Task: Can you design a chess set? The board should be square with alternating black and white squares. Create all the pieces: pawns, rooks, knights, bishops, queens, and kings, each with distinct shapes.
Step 1699:
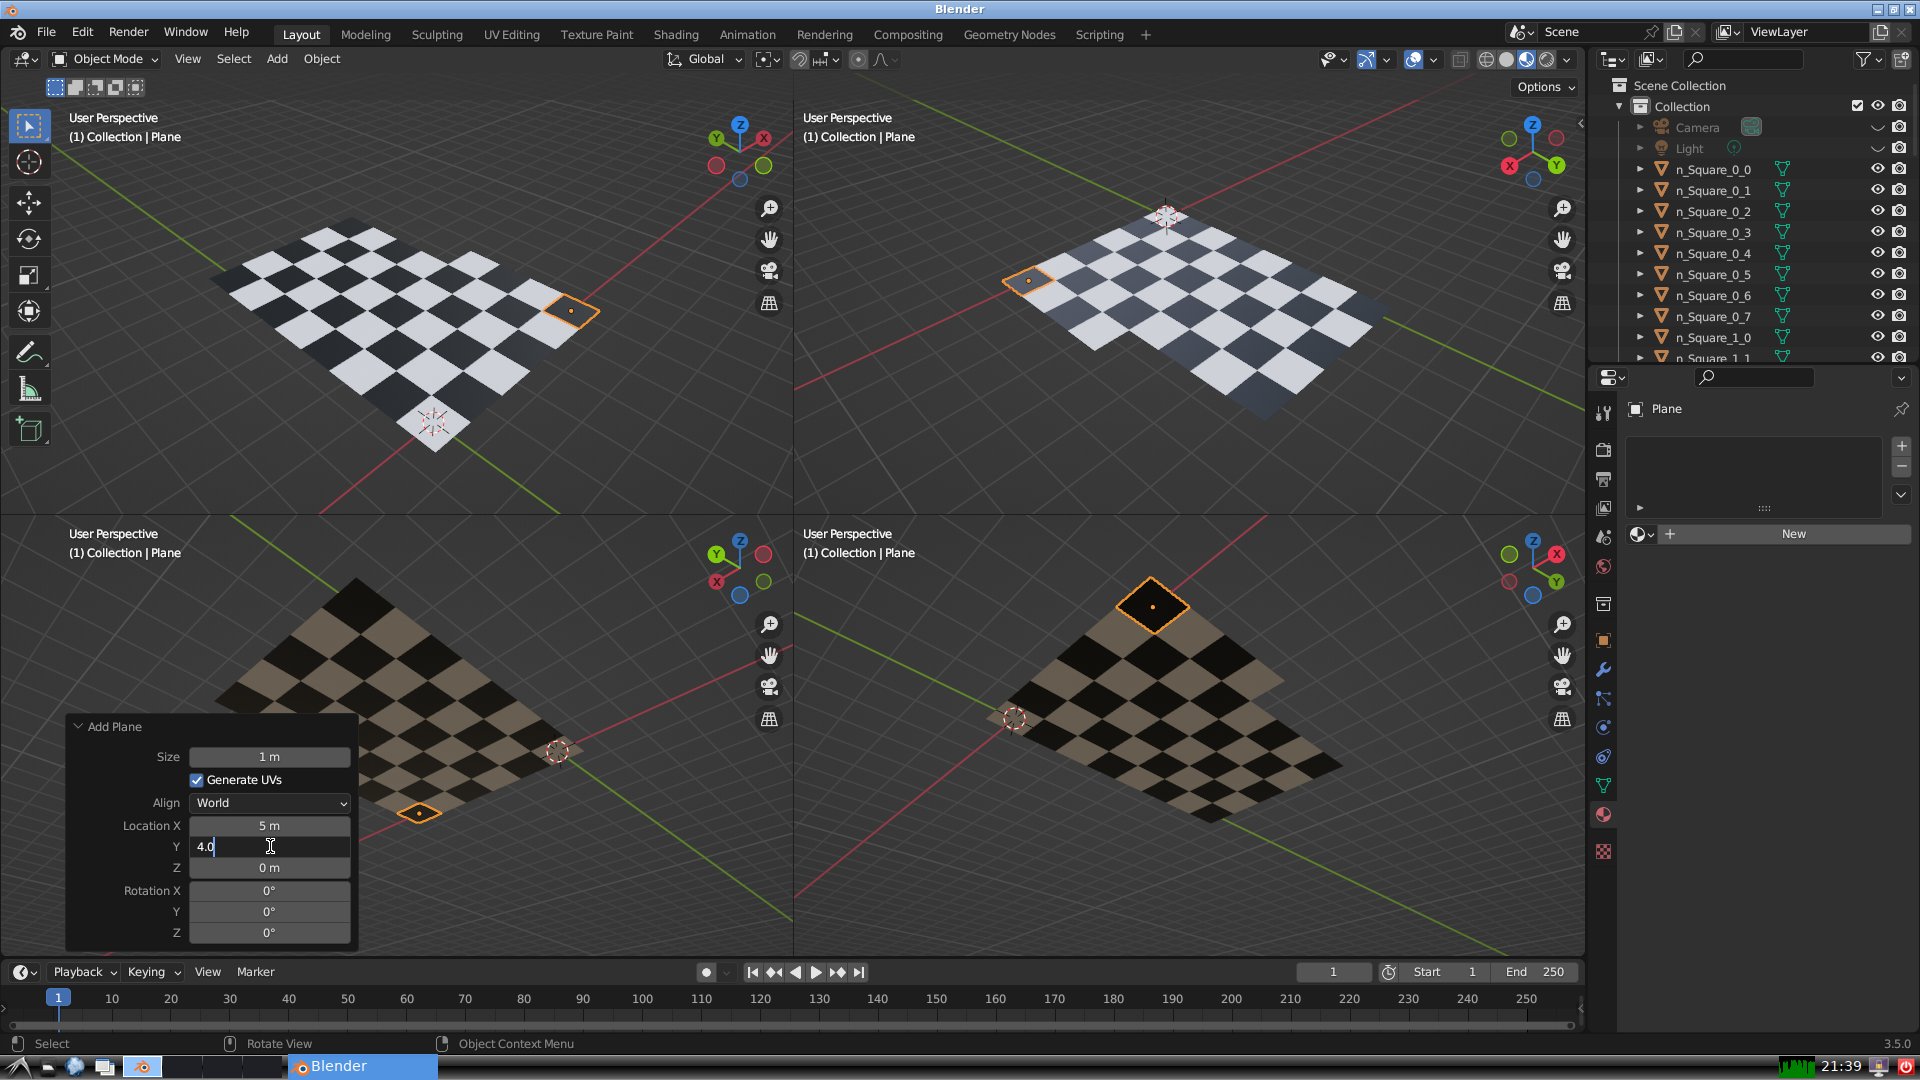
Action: {"key_press": ['Return']}